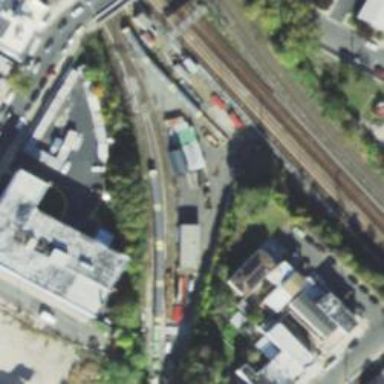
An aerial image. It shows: Electrified rail spur service.